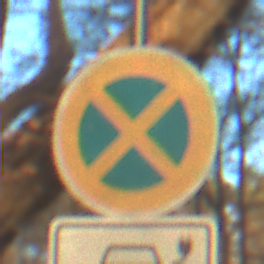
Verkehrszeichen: AbsolutesHalteverbot
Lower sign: HinweisDurchSinnbild22
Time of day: SunriseSunset
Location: Outdoor (Nature)
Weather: Clear
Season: Autumn
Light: Natural